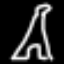
Label: The Eiffel Tower